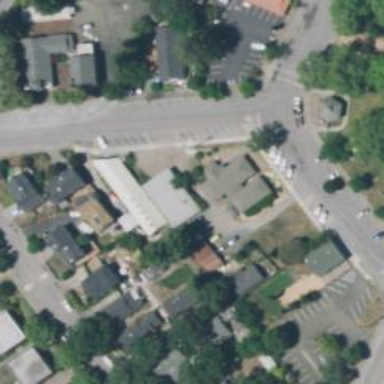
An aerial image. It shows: Veterinary facility.